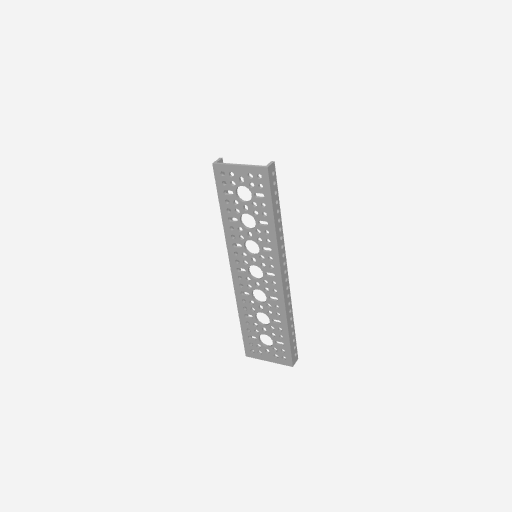
Part: LowSideUChannel7H